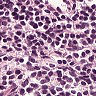
Metastatic tissue present: no